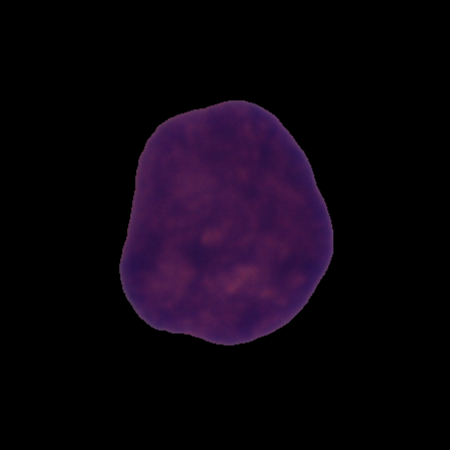
Label: cancer